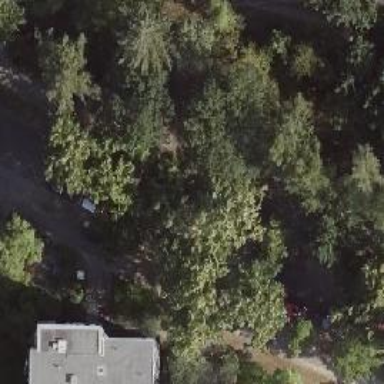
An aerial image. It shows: Avenue lined with broadleaved deciduous trees.